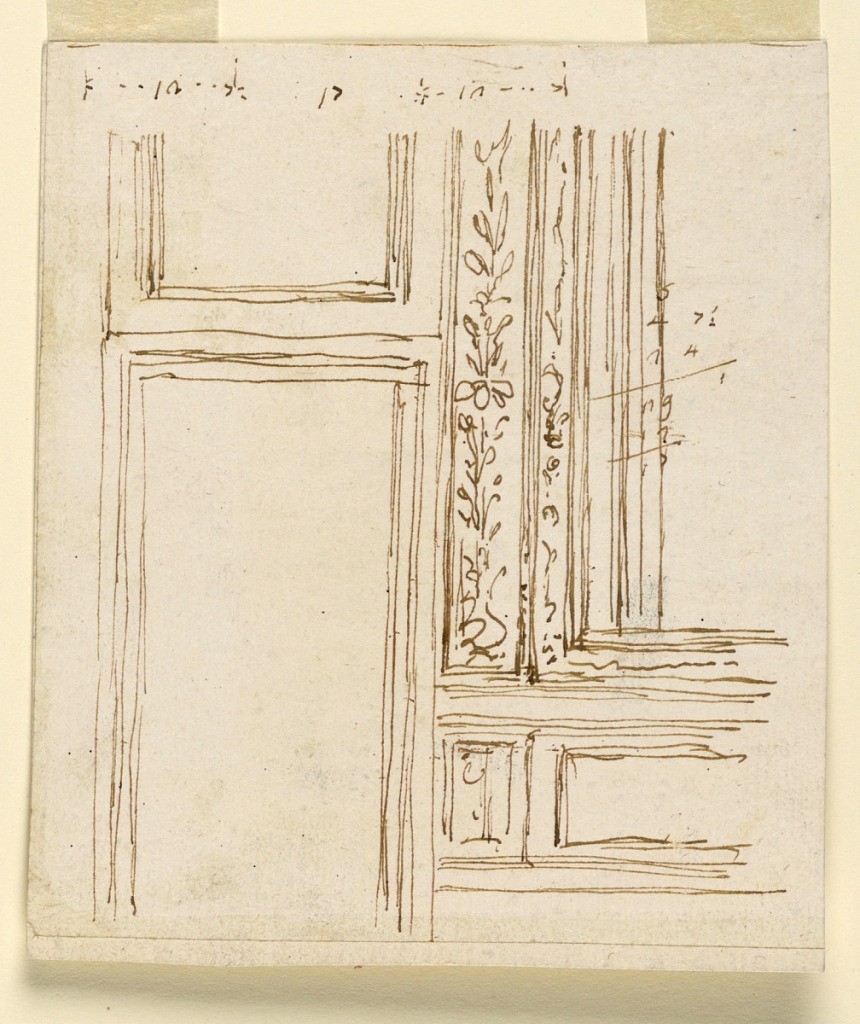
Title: Door Wall Elevation
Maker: Giuseppe Barberi, Italian, 1746–1809
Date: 1746–1809
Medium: Pen and brown ink on off-white laid paper, lined
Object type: Drawing
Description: Door Wall Elevation.